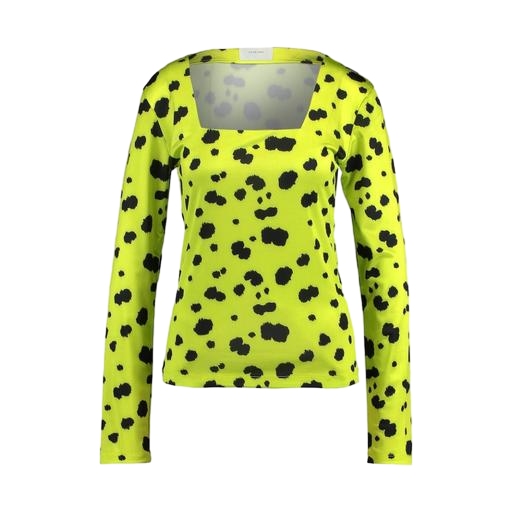
yellow iconic women's long-sleeved t-shirt, long-sleeve top, long sleeve cheetah pattern, white background